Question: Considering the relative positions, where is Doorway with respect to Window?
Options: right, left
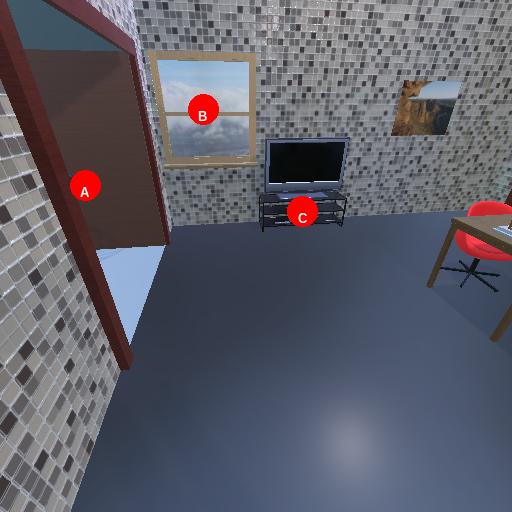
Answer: right